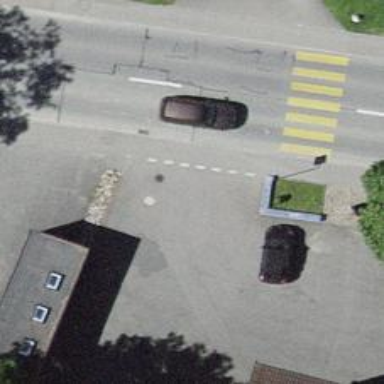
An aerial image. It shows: Bollard.